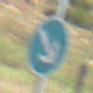
Verkehrszeichen: VorgeschriebeneVorbeifahrtRechts
Umgebung: Outdoor, Nature
Tageszeit: Midday
Wetter: PartlyCloudy
Licht: Natural
Jahreszeit: Autumn
Kontrast: HighContrast